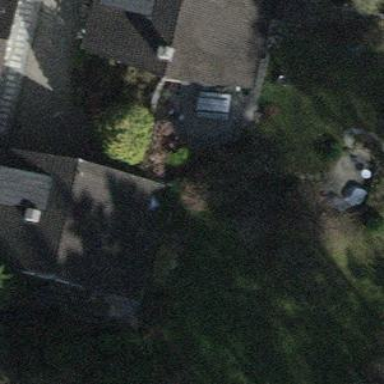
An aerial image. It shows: Detached building.